Question: I just installed Eclipse 3.8 on my Mac running Mountain Lion. I had the LogCat window opened and hit minimize and it went somewhere...
Now when I hit Window>Show View>Other>LogCat, my screen flickers but there is no LogCat android or anything I can see that indicates it is hidden somewhere. I tried restarting Eclipse to no avail.
Here is a screen shot of my Eclipse environment.
Any ideas where the window is hiding?

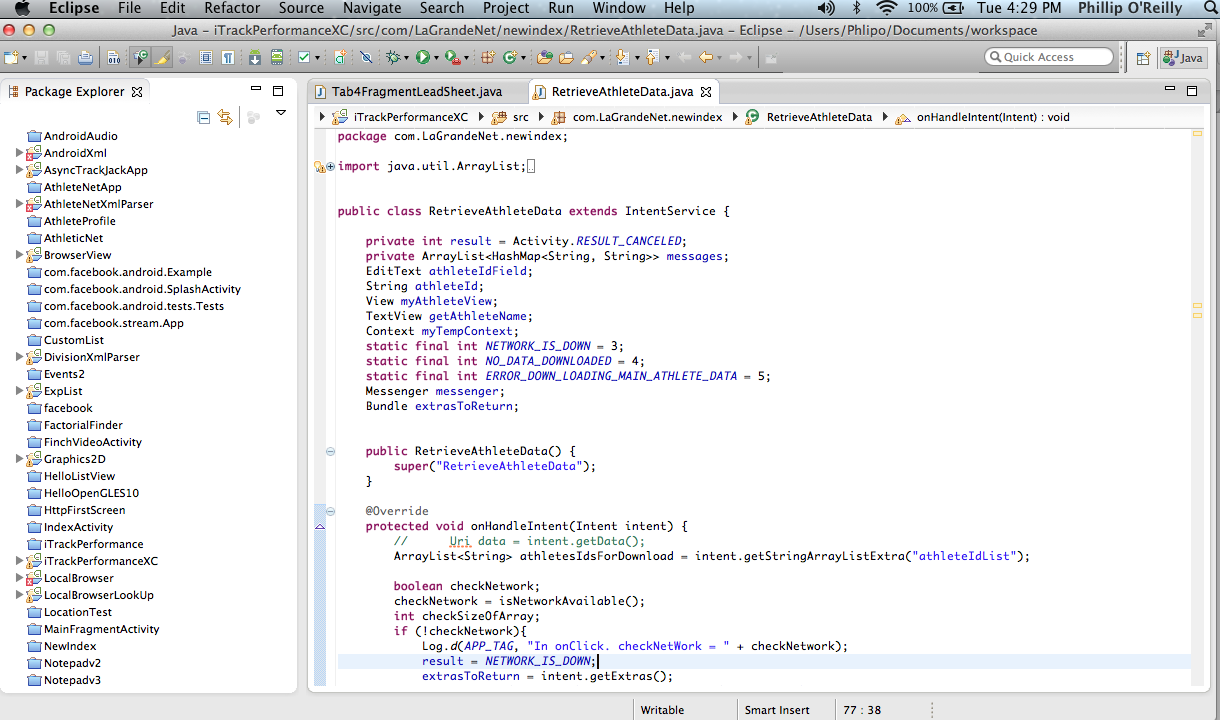
Answer: '''
window > open perspective > other > DDMS
'''
on the top right corner of your 'ECLIPSE' will popup a small icon named DDMS. Click on that and you will see a line of icons including 'logcat'. Drag that thing to bottom left of Eclipse and clik one of the icons then click restore (top right corner).
TADA !!!! your logcat and other views are back.